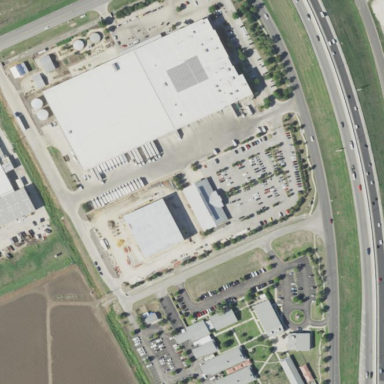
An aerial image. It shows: Warehouse that serves as food bank.